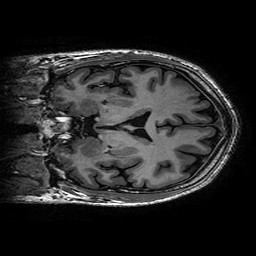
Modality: T1w
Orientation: coronal
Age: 67
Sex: male
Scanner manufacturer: ge
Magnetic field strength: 3 T
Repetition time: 0.01002 s
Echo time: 0.002988 s